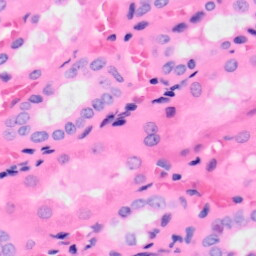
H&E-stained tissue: Kidney